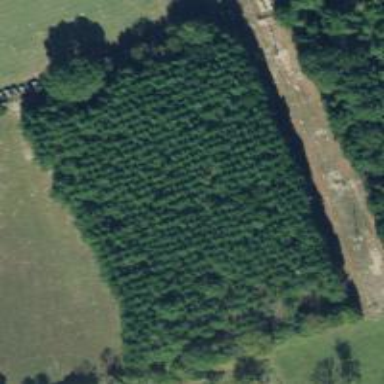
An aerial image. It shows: Evergreen needle-leaved forest.